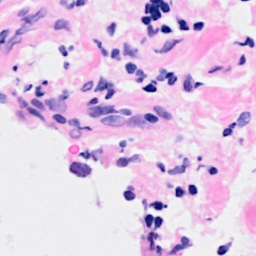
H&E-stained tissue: Breast